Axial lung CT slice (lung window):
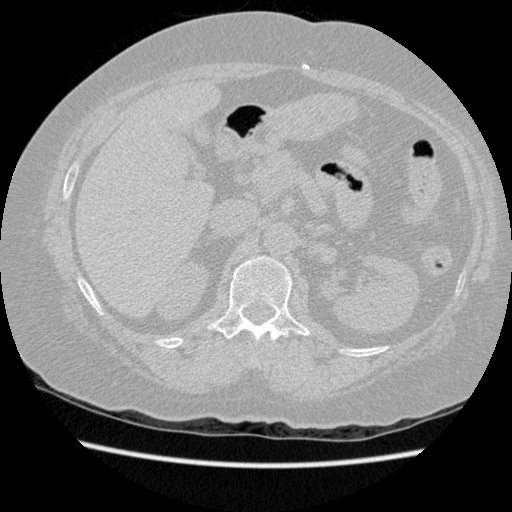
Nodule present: no